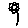
Label: flower